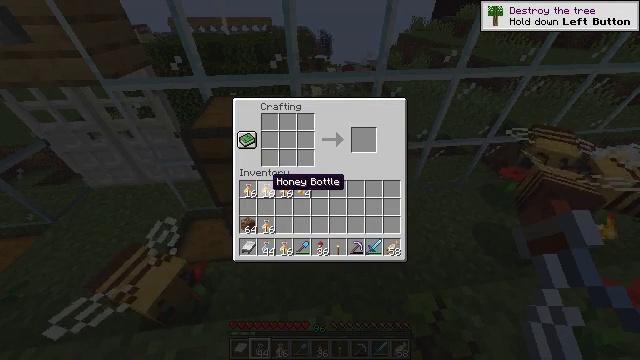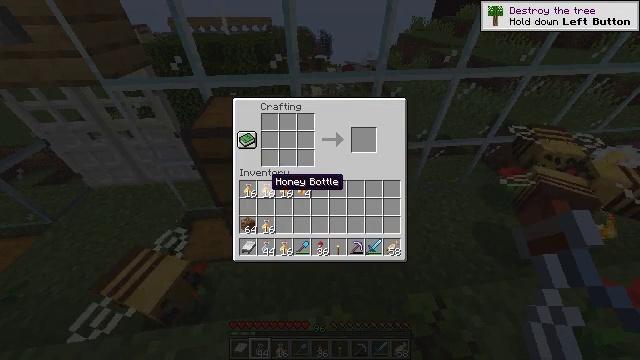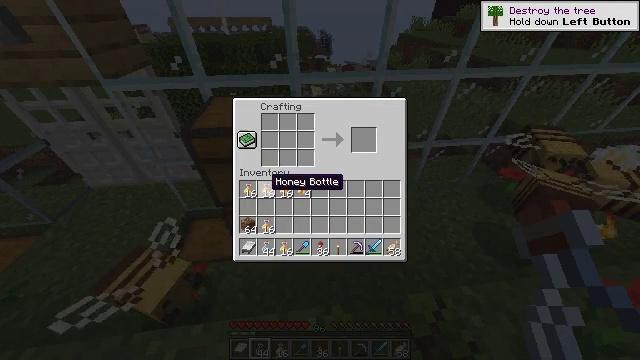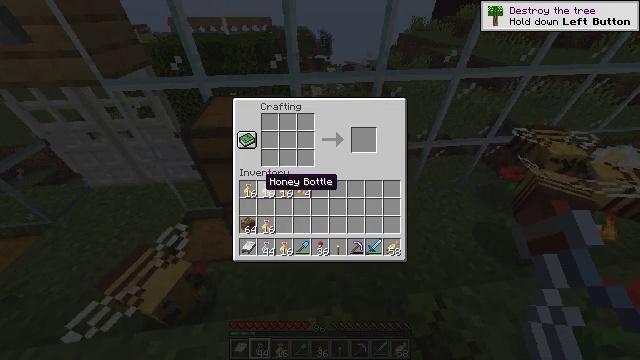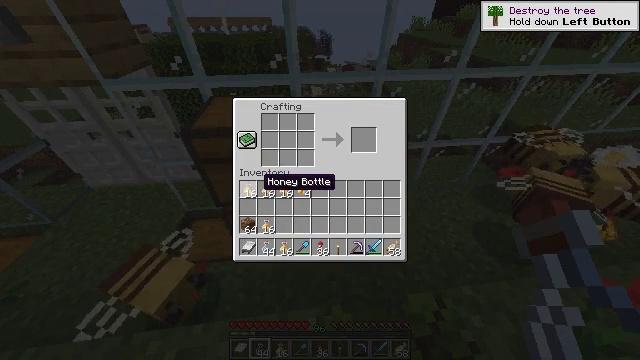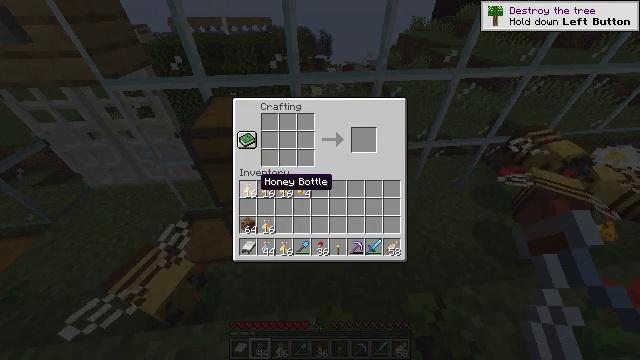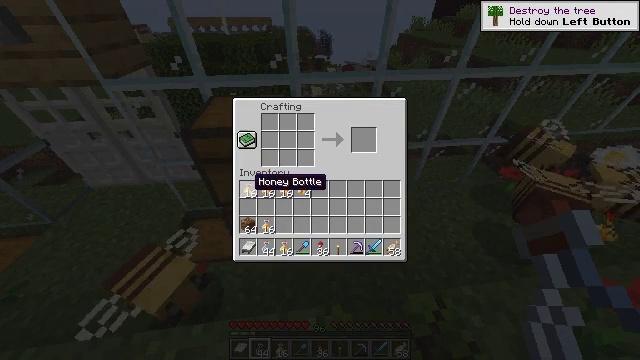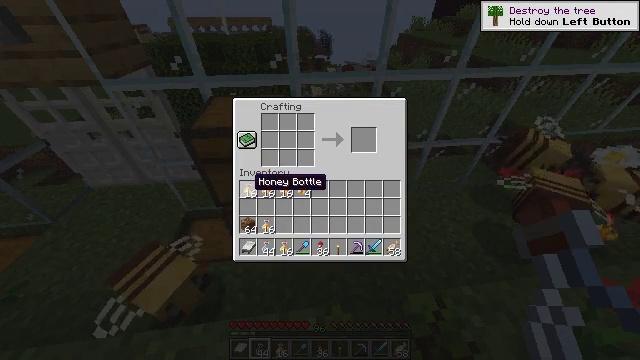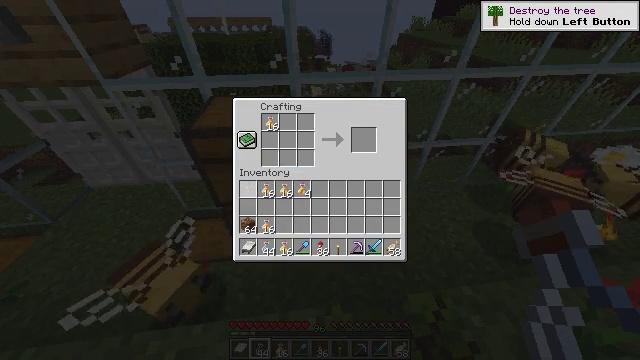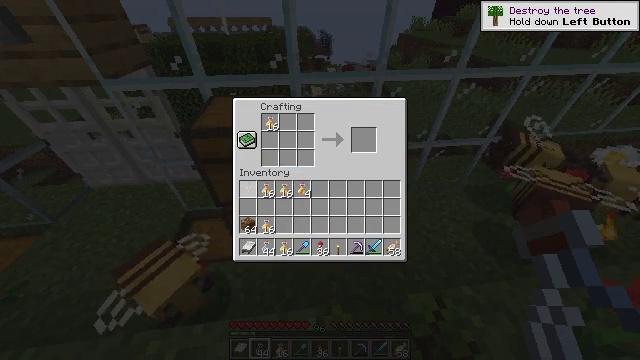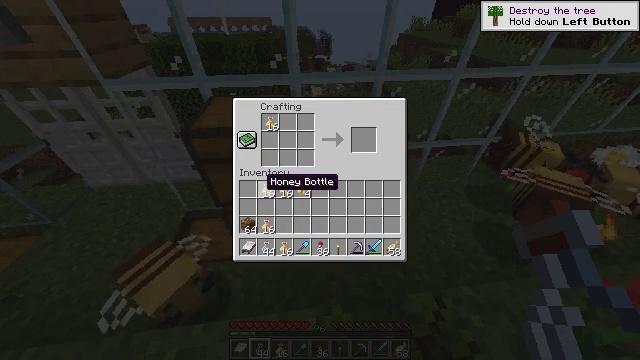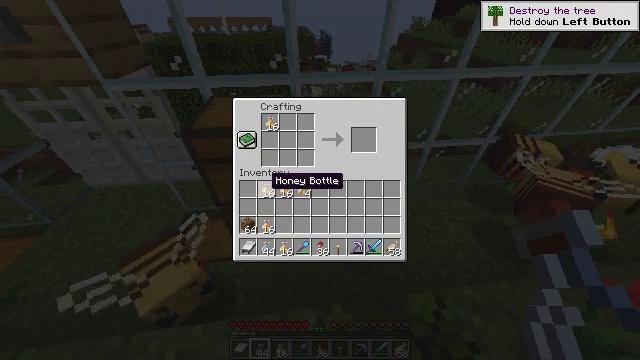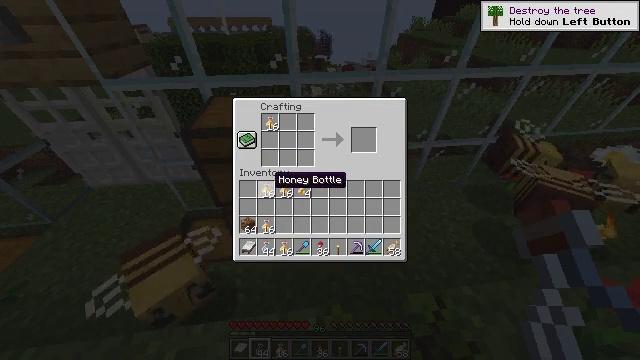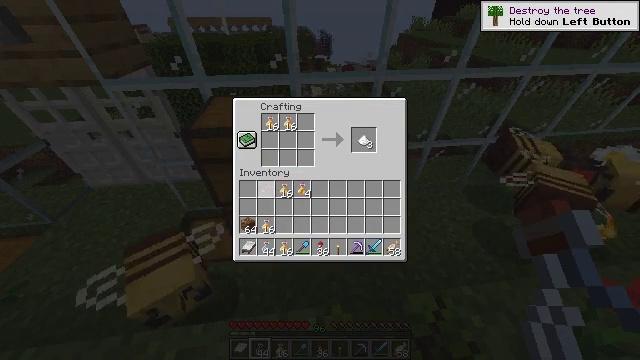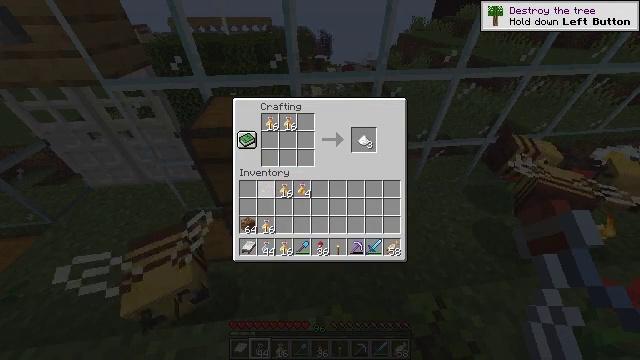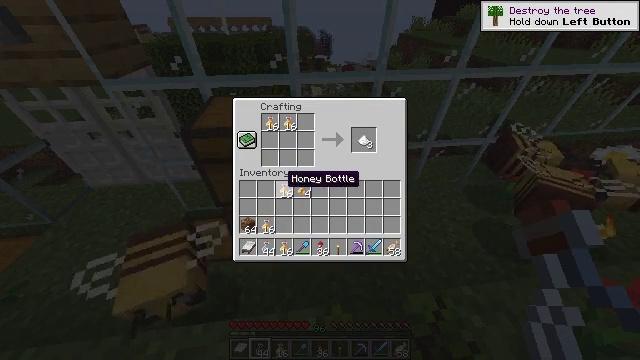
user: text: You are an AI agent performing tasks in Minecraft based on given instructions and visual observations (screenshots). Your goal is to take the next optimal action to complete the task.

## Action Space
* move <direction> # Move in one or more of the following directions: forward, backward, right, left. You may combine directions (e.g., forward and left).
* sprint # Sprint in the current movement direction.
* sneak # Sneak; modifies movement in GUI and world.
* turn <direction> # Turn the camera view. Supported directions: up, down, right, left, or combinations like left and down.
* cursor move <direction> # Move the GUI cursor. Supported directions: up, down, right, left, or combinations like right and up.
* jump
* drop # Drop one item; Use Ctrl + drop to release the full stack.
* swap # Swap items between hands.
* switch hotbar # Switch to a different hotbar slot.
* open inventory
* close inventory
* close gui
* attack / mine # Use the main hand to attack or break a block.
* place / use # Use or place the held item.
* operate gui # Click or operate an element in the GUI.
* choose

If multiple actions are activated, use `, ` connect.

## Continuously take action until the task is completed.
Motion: motion action
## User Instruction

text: Open the crafting table to craft a honey block.
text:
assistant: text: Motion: sneak
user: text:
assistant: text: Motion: sneak
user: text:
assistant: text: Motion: sneak
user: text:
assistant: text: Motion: sneak
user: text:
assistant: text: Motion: sneak
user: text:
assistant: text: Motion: sneak
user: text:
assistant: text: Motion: sneak
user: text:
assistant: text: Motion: sneak, choose
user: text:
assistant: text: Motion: sneak, choose
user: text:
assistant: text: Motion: sneak, cursor move right
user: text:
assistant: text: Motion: sneak
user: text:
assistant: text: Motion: sneak
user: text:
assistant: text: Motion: sneak, choose
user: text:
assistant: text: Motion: sneak, choose
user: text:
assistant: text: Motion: sneak, cursor move right
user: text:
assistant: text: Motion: sneak
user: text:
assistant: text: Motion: sneak, choose
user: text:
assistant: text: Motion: sneak, choose
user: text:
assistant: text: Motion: sneak, choose
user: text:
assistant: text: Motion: sneak, cursor move down
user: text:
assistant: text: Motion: sneak, cursor move down
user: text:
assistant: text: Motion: sneak, cursor move down
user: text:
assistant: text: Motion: sneak
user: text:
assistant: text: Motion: sneak
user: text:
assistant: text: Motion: sneak
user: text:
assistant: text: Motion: sneak
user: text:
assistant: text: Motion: sneak
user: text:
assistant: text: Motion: sneak
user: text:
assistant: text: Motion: sneak, choose
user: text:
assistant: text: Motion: sneak, choose